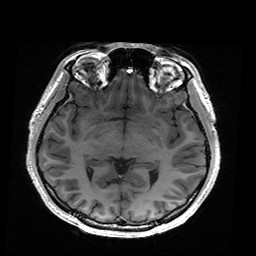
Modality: T1w
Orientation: coronal